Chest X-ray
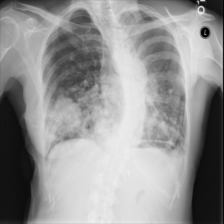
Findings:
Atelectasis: negative
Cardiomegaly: negative
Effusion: negative
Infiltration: negative
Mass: positive
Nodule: negative
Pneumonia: negative
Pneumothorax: negative
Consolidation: negative
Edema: negative
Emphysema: negative
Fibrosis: negative
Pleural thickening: negative
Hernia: negative